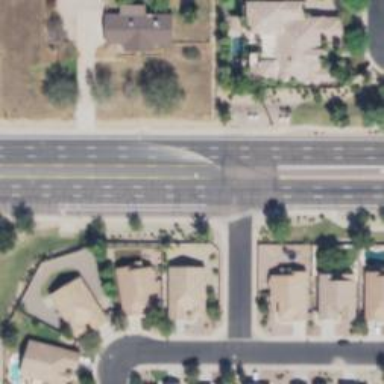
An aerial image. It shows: Primary road with asphalt surface.